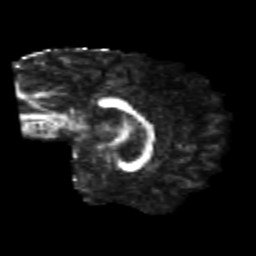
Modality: FA
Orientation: sagittal
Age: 24
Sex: male
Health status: healthy
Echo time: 0.074 s